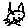
Label: cat